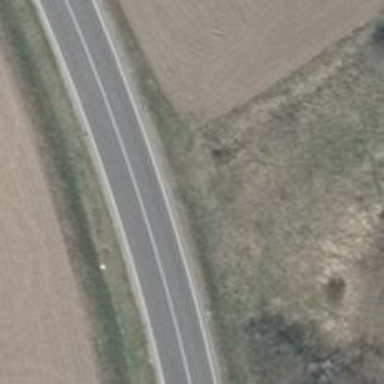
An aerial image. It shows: Secondary road.